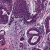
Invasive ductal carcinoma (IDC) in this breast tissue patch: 0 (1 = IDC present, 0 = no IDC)